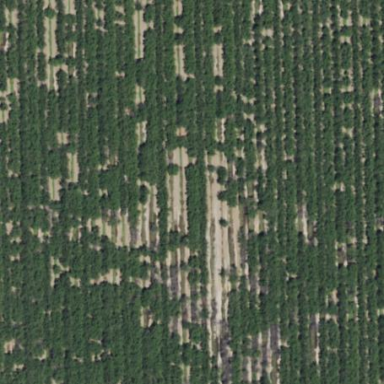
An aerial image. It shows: Almond orchard with rows of almond trees.